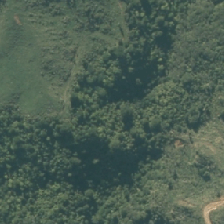
Land cover: broadleaved_indigenous_hardwood